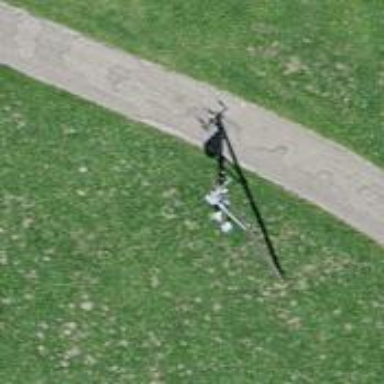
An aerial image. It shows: Power pole.